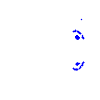
Particle: pion